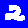
Digit: 2